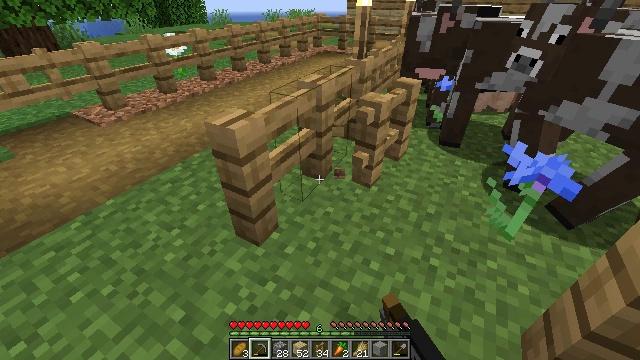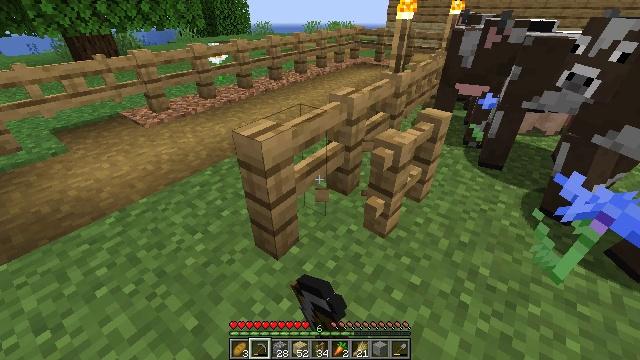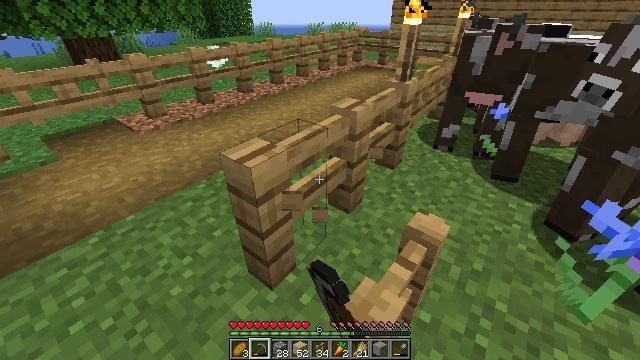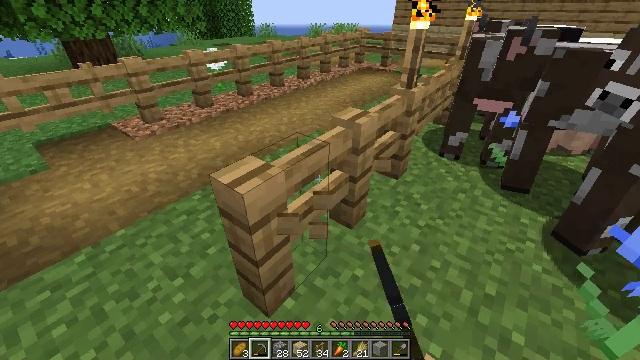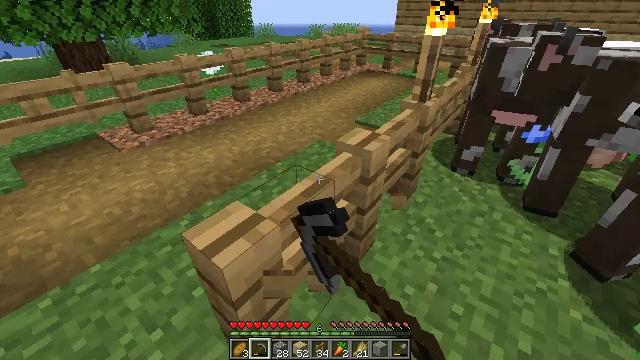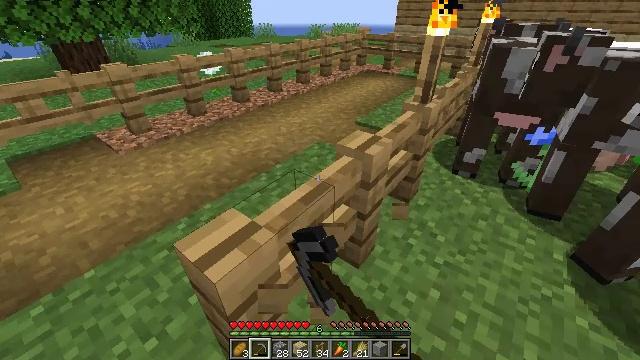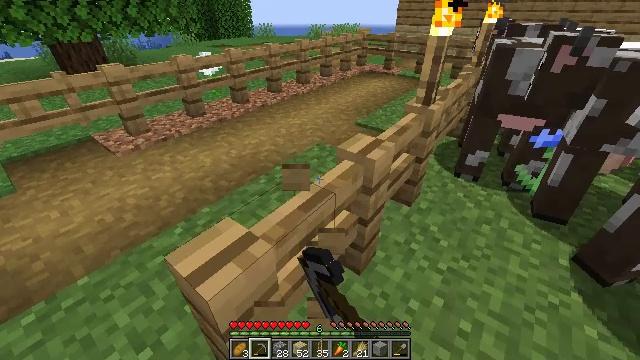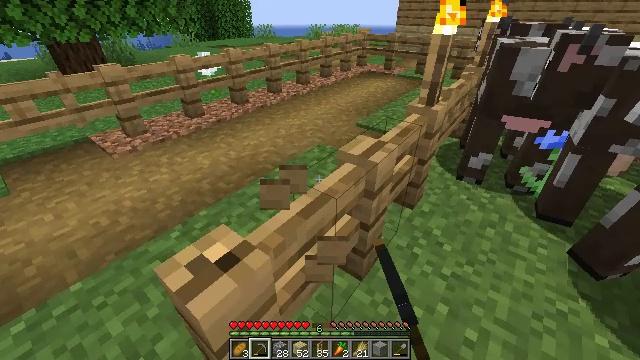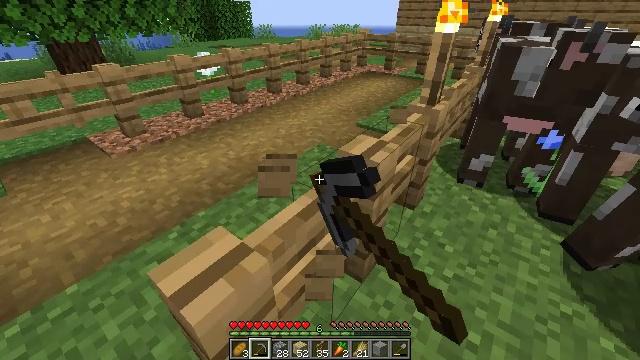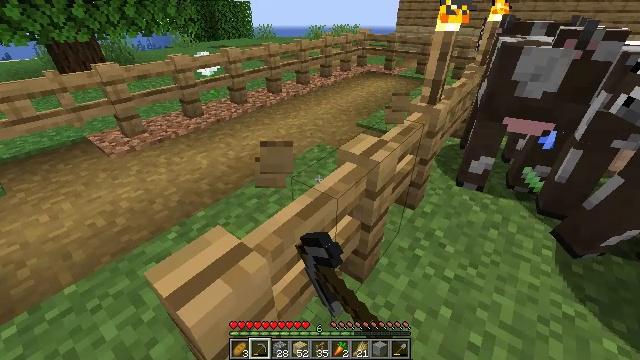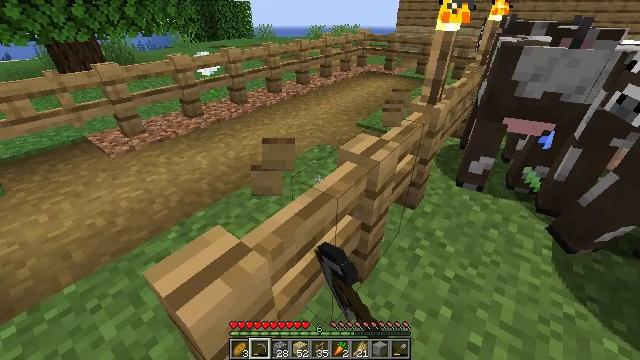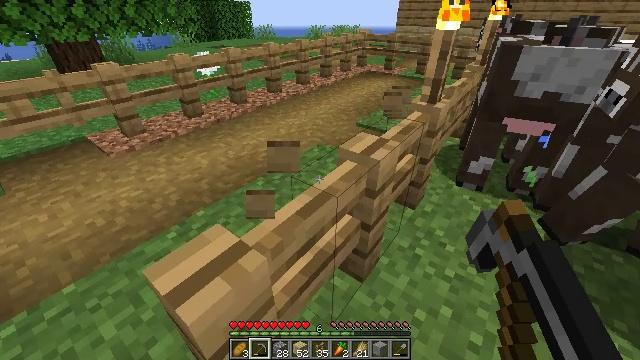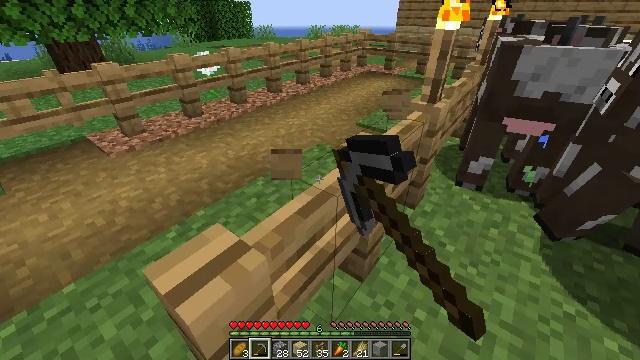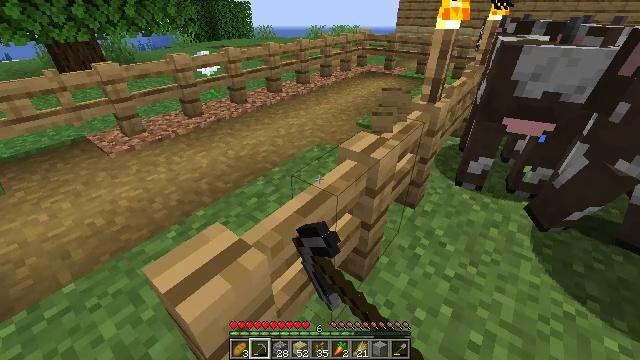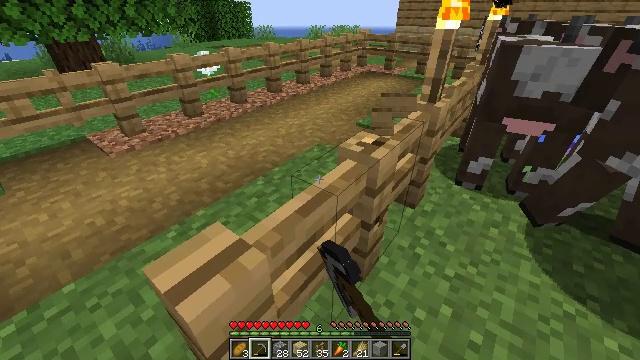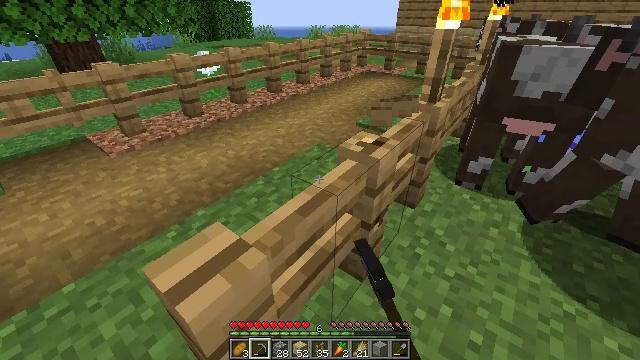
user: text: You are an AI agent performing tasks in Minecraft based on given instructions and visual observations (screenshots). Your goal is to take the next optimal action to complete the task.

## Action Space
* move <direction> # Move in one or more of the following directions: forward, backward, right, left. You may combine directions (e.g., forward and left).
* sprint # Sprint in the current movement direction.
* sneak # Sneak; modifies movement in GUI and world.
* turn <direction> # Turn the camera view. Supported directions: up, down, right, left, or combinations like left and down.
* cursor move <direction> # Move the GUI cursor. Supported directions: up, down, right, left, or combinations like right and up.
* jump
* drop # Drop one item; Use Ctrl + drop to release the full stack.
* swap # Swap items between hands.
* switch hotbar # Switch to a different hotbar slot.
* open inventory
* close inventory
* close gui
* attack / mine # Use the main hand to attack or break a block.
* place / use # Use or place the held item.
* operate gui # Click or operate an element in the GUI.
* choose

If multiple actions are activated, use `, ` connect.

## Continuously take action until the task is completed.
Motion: motion action
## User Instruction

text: Left-click to destroy the oak fence.
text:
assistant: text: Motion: move forward, turn left and up, attack / mine
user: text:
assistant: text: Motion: move forward, attack / mine
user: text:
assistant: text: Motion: move forward, attack / mine
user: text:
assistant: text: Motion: move forward, attack / mine
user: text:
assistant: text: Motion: attack / mine
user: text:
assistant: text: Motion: attack / mine
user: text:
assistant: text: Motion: attack / mine
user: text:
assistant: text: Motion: attack / mine
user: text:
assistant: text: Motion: attack / mine
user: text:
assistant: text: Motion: attack / mine
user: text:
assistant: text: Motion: attack / mine
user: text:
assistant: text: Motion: attack / mine
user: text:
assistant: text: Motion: attack / mine
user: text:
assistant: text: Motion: attack / mine
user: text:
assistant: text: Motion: attack / mine
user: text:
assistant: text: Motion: attack / mine
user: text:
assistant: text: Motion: attack / mine
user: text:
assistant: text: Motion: attack / mine
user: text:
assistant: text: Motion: attack / mine
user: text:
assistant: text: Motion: attack / mine
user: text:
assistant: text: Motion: attack / mine
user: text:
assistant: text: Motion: attack / mine
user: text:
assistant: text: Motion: attack / mine
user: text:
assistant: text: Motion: attack / mine
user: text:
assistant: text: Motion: attack / mine
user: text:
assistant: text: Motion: attack / mine
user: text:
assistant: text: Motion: attack / mine
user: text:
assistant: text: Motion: attack / mine
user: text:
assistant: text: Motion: attack / mine
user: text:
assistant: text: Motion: attack / mine